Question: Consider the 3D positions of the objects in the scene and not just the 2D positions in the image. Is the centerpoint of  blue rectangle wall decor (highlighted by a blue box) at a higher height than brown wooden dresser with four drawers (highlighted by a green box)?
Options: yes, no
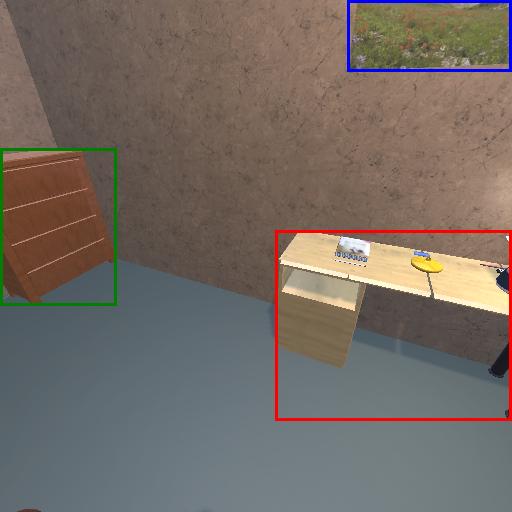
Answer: yes